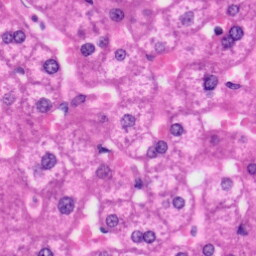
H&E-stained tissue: Liver